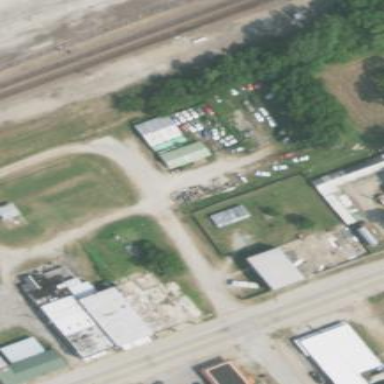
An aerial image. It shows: Commercial area with car wash facility.